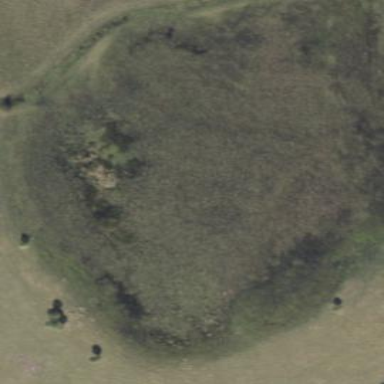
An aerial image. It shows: Beautiful wet meadow natural wetland.